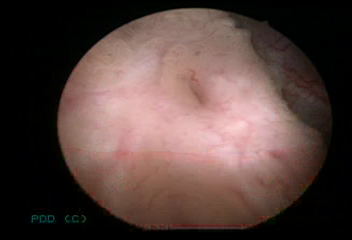
Modality: WLC
Class: Malignant
Subclass: LowGradePapillary
Lesion: L1
Stage: Ta
Morphology: Non-papillary
Bladder cancer association: Yes